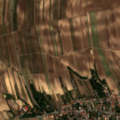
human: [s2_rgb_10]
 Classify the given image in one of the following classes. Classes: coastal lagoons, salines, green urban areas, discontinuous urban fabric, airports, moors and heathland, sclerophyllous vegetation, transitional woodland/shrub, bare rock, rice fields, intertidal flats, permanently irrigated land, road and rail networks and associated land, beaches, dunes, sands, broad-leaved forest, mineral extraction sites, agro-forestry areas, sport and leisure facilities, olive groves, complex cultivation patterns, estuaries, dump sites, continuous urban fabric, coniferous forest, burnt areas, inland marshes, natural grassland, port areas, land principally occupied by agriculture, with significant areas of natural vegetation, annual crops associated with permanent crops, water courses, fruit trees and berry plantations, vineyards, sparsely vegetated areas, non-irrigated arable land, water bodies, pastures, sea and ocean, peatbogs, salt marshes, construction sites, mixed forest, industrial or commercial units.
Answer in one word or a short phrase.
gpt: discontinuous urban fabric, non-irrigated arable land, vineyards